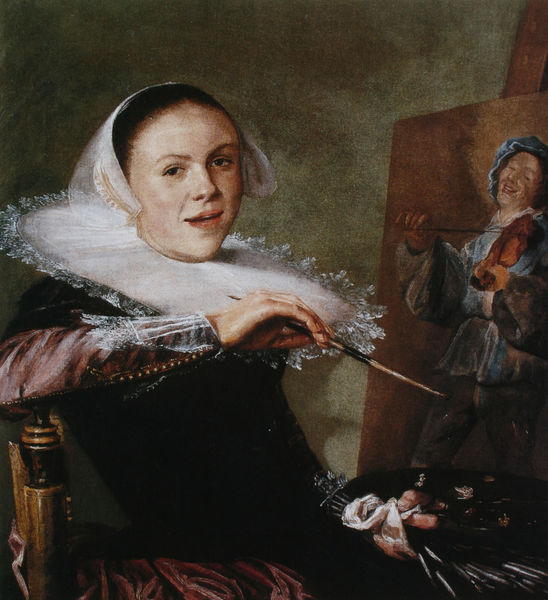
Titel: Selbstporträt
Künstler: Judith Leyster
Standort: Washington, D.C.
Institution: The National Gallery of Art
Schlagwörter: blau, dunkel, gemälde, hand, kopf, mann, rubens, schatten, weiß, grün, mädchen, ocker, sitzen, braun, ellbogen, finger, frau, haar, hell, holz, kleid, licht, mund, orange, raum, schwarz, stirn, stuhl, zimmer, blick, rot, schleier, tuch, beige, haube, malerei, rock, kappe, mütze, wand, augen, barock, falten, gesicht, inkarnat, kragen, mensch, rembrandt, samt, spitze, stehen, ärmel, bild, bildnis, halskrause, holland, hände, innenraum, niederlande, portrait, porträt, öl, gewand, haare, mantel, stoff, spitzen, musiker, en face, kinn, lippen, rosa, scheitel, zart, arbeit, kopfbedeckung, lächeln, wangen, armlehne, lehne, genremalerei, haltung, farben, lila, violett, van gogh, brauen, glanz, stuhllehne, atelier, maler, malerin, staffelei, deutsch, rüschen, knöpfe, selbstporträt, bauer, betrachter, satin, lachen, offen, motiv, plastisch, selbstbildnis, leinwand, manschetten, vermeer, kunst, künstlerin, malen, palette, pinsel, krause, geige, geigenspieler, geiger, violine, violinist, taschentuch, selbstportrait, plastizität, gespannt, wams, goldenes zeitalter, niederländer, spitzenkragen, gaukler, laute, porträ, bild im bild, sprechend, blaß, harlekin, neugierig, fidel, musikant, studio, anblicken, artistin, gaze, malend, barde, mühlradkragen, gemlde, atelierbild, attraktion, augenbrauen, frau die malt, im bild, steffelei, selbstporträr, sofonisba, staffete, pinisel, picadilli